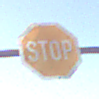
Verkehrszeichen: Stop
Umgebung: Outdoor, RoadRail
Tageszeit: SunriseSunset
Wetter: Clear
Licht: Natural
Jahreszeit: NotSpecified
Kontrast: HighContrast